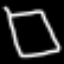
Label: square